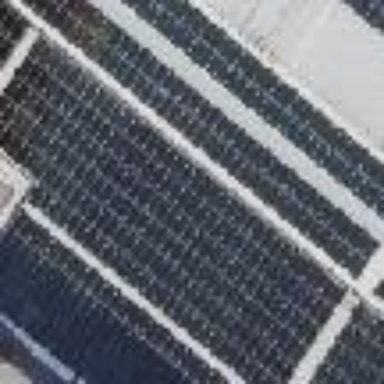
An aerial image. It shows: Solar power generator with photovoltaic panels.